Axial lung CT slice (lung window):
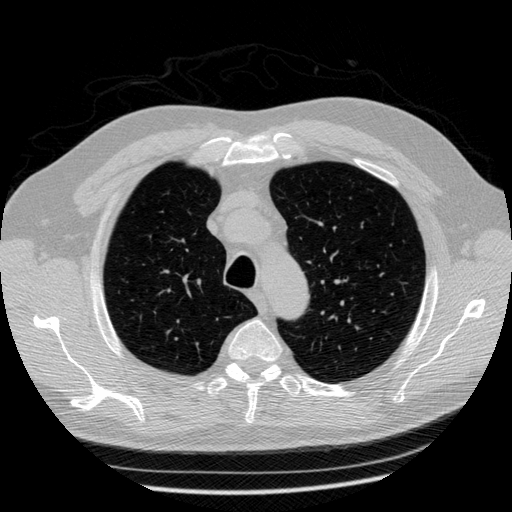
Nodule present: no